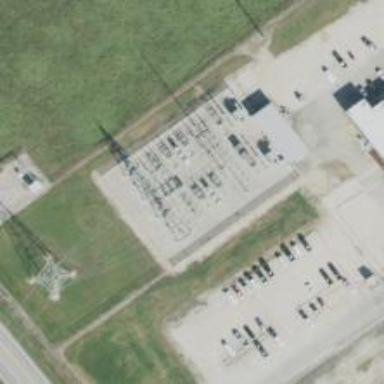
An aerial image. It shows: Switch for power supply.